Question:
I have been struck with this for a while. my error is for some cells in the time table didSelectItemAtIndexPath is not calling. i have kept a break point on the method and when i click for some cells the method is not being called. What could be the problem. Pls see the below code
'''
- (NSInteger)collectionView:(UICollectionView *)view numberOfItemsInSection:(NSInteger)section;
{
return 25;
}
- (NSInteger)numberOfSectionsInCollectionView: (UICollectionView *) collectionView
{
return 1;
}
-(void)collectionView:(UICollectionView *)collectionView didSelectItemAtIndexPath:(NSIndexPath *)indexPath
{
NSLog(@"item clicked");
CGRect rect = [collectionData layoutAttributesForItemAtIndexPath:indexPath].frame;
UIStoryboard* storyboard = [UIStoryboard storyboardWithName:@"Main" bundle:nil];
UIViewController* vc = [storyboard instantiateViewControllerWithIdentifier:@"note"];
pc = [[UIPopoverController alloc] initWithContentViewController:vc];
[pc presentPopoverFromRect:rect inView:collectionData
permittedArrowDirections:UIPopoverArrowDirectionAny
animated:YES];
NSLog(@" The index path is %@", indexPath);
}
- (UICollectionViewCell *)collectionView:(UICollectionView *)collectionView cellForItemAtIndexPath:(NSIndexPath *)indexPath
{
// we're going to use a custom UICollectionViewCell, which will hold an image and its label
Cell *myCell = [collectionData dequeueReusableCellWithReuseIdentifier:@"TableCell"
forIndexPath:indexPath];
if (indexPath.row < 20 || indexPath.row == 22 )
{
myCell.roomLabel.text = [NSString stringWithFormat:@"{%ld,%ld}", (long)indexPath.row, (long)indexPath.section];
NSLog(@"cell no %ld" ,(long)indexPath.row );
myCell.subjectLabel.text =@"English";
myCell.cellView.backgroundColor= [UIColor grayColor];
[myCell.redXbuttonOutlet addTarget:self action:@selector(buttonPressed:) forControlEvents:UIControlEventTouchUpInside];
if(isLongPressed)
{
[myCell.redXbuttonOutlet setHidden:NO];
}
else
{
[myCell.redXbuttonOutlet setHidden:YES];
}
}
else
{
myCell.userInteractionEnabled = NO;
[myCell.redXbuttonOutlet setHidden:YES];
myCell.cellView.backgroundColor= [UIColor whiteColor];
myCell.subjectLabel.text =@"";
myCell.roomLabel.text = @"";
}
return myCell;
}
-(void)buttonPressed:(id)sender
{
NSLog(@"Button");
UIAlertView *alert =[[UIAlertView alloc]initWithTitle:@"Delete session" message:@"Do you want to delete this session" delegate:nil cancelButtonTitle:@"OK" otherButtonTitles:nil, nil];
[alert show];
}
'''
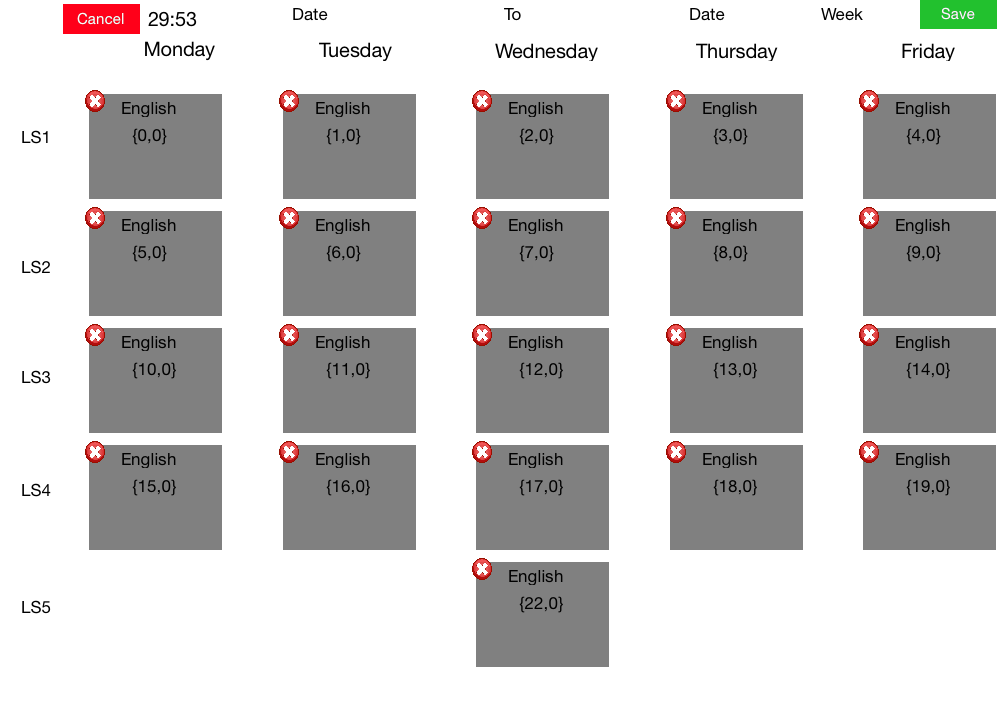
Answer: You have disabled user interaction of some cells dude.
check your code below which is inside cellForItemAtIndexPath
'''
else
{
myCell.userInteractionEnabled = NO; // <-----Note this Line
[myCell.redXbuttonOutlet setHidden:YES];
myCell.cellView.backgroundColor= [UIColor whiteColor];
myCell.subjectLabel.text =@"";
myCell.roomLabel.text = @"";
}
'''